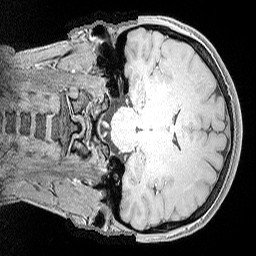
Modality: MP2RAGE
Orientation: coronal
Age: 27
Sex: female
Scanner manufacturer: siemens
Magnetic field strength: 3 T
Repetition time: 5 s
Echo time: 0.00298 s